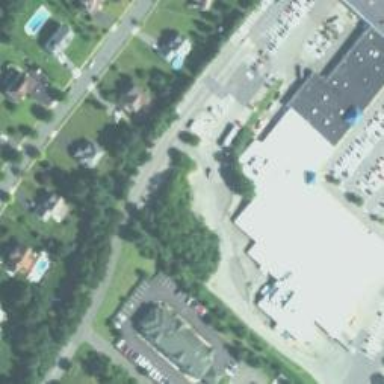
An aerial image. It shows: Supermarket building.